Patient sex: M
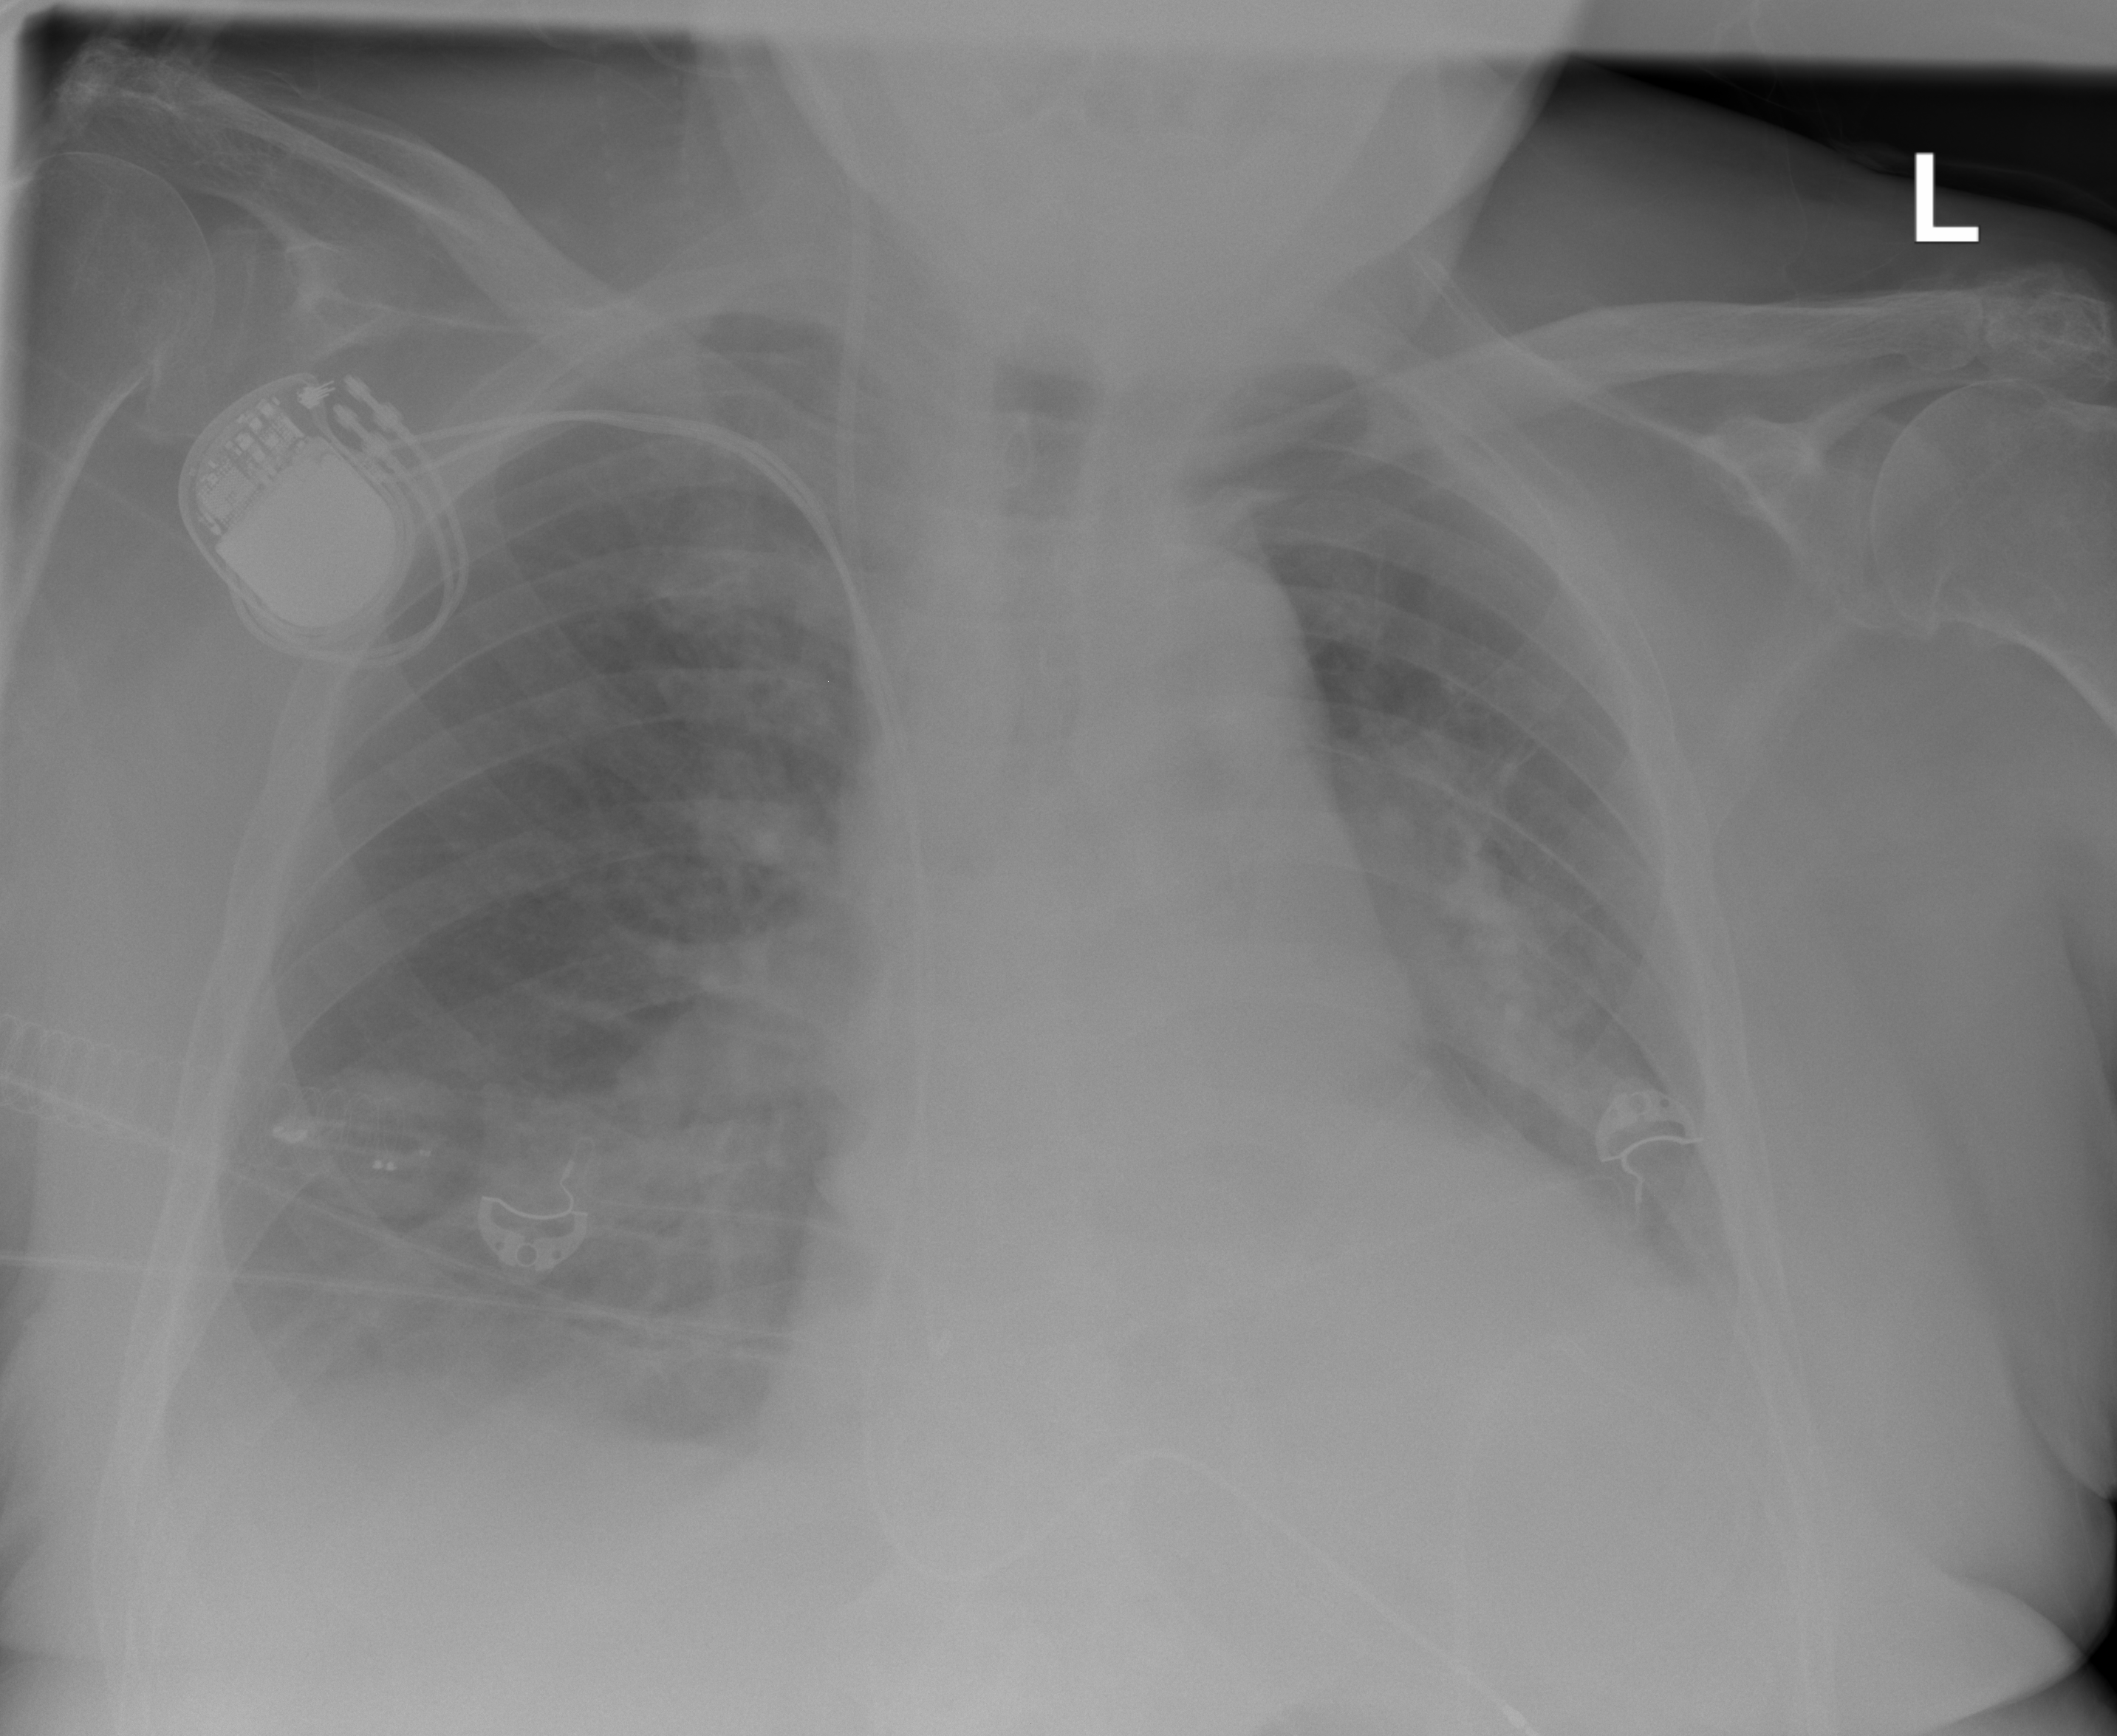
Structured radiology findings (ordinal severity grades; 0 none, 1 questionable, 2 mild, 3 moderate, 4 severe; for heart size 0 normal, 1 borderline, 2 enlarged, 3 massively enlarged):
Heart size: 2
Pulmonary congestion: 2
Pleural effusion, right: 0
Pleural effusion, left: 2
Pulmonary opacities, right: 1
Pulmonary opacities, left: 0
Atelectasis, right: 2
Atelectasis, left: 2